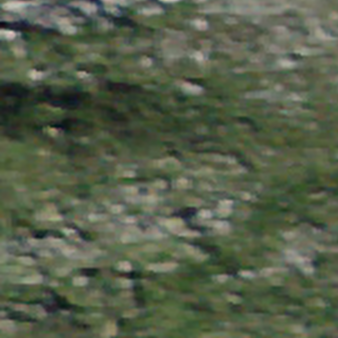
Label: other